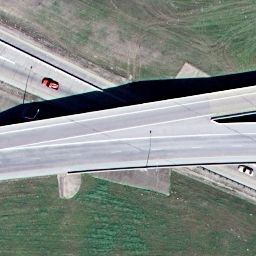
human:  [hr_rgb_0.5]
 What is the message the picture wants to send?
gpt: overpass